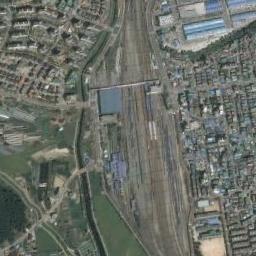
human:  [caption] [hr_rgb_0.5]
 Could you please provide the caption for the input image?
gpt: The railway station with lots of railways is between lots of buildings and a park .

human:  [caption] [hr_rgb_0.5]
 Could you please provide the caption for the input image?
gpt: There are many buildings beside the railway station .

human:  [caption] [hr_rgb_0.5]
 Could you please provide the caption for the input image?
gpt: A well-equipped railway station in a crowded city .

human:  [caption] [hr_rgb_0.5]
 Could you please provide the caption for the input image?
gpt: The railway station is next to some buildings and grass .

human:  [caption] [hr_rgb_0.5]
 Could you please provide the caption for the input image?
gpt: There are many buildings and some green meadows around the railway station .